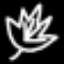
Label: leaf